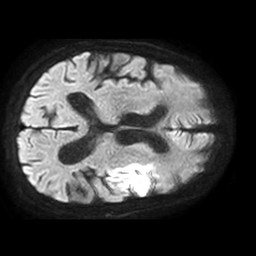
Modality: TRACE
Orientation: axial
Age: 70
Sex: female
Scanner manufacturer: philips
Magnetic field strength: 1.5 T
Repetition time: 3.662 s
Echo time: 0.06922 s